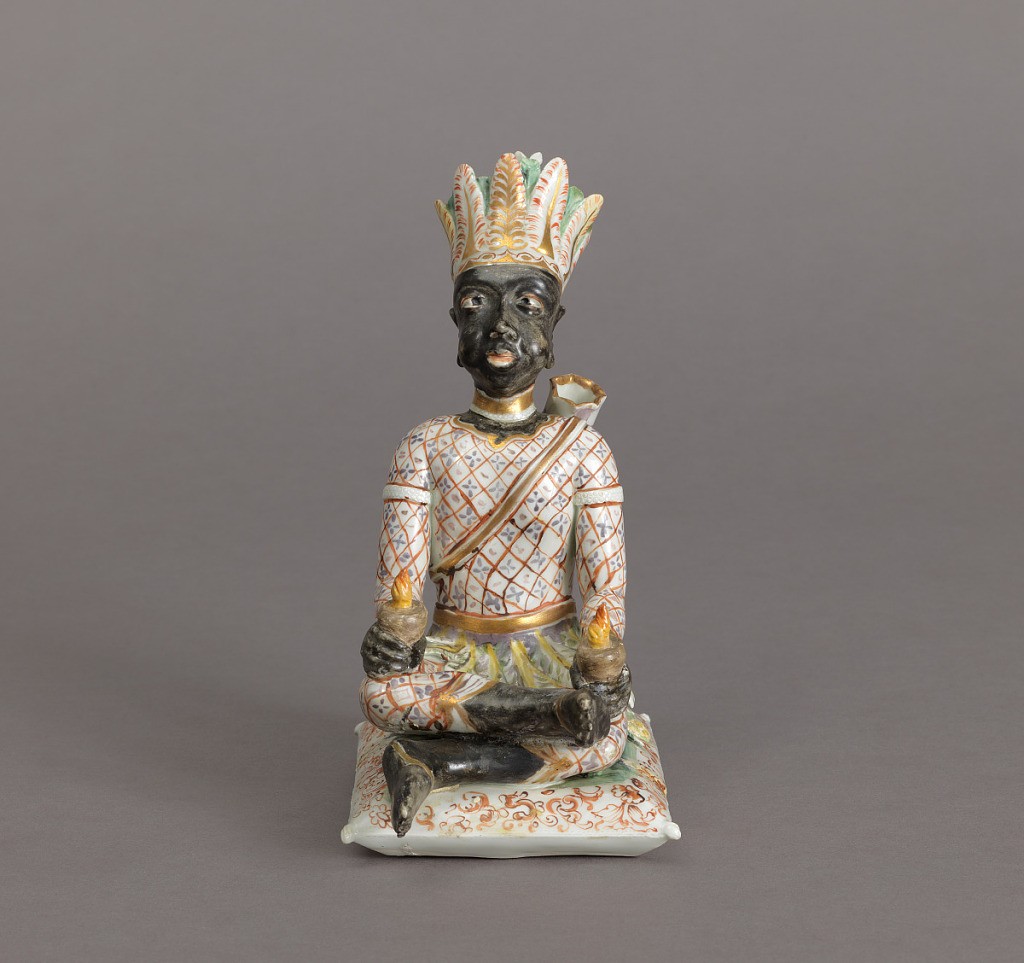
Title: Allegorical Figure of "Africa"
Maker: Du Paquier Porcelain Manufactory, Austrian, active 1719 – 1864
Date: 1722–1730
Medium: hard paste porcelain, vitreous enamel, gold
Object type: figure
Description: Figure dressed in diapered tunic and knee-length trousers, feather skirt and headdress, with quiver on back; seated cross-legged on cushion, holding lamp in each hand.